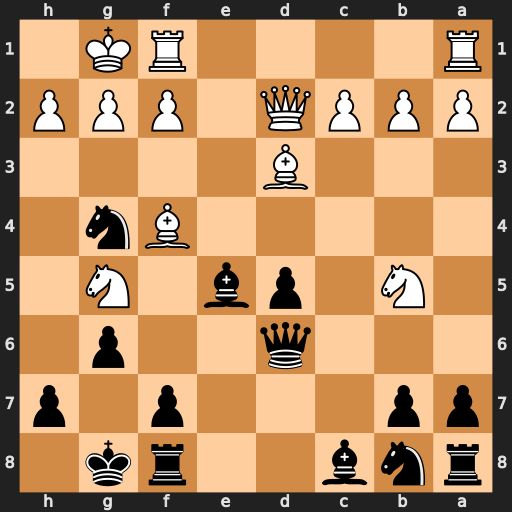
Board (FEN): rnb2rk1/pp3p1p/3q2p1/1N1pb1N1/5Bn1/3B4/PPPQ1PPP/R4RK1
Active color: b
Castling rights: -
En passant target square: -
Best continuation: Bxf4 Nxd6 Bxd2